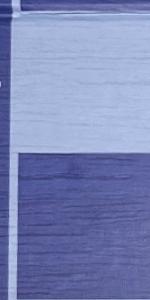
Label: Empty